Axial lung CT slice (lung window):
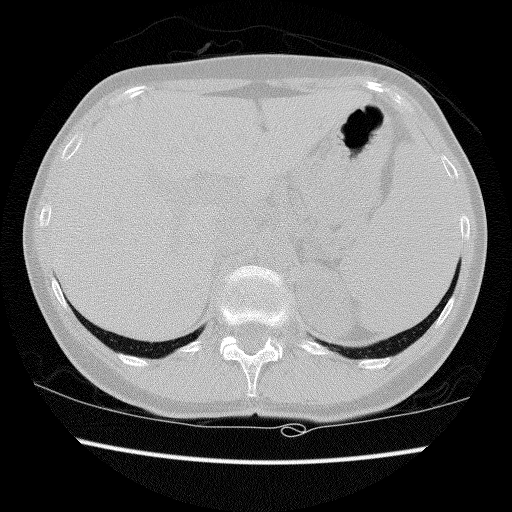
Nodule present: no